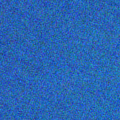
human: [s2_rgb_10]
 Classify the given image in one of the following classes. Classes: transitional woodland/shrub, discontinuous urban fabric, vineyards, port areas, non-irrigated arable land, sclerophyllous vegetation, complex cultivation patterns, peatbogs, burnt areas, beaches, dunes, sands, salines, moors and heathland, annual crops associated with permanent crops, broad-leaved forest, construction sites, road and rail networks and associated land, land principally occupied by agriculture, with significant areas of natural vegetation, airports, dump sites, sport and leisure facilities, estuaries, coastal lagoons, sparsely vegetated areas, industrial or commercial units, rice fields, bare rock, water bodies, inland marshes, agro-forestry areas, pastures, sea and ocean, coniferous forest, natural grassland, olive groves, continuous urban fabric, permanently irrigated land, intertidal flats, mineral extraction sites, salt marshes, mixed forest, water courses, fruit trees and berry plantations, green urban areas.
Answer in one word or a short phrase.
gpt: sea and ocean